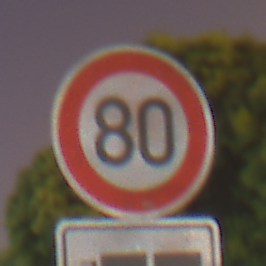
Verkehrszeichen: Geschwindigkeit80
Zusatzzeichen unten: HinweisDurchSinnbild16
Umgebung: Outdoor, Urban
Tageszeit: Night
Wetter: PartlyCloudy
Licht: Natural
Jahreszeit: NotSpecified
Kontrast: HighContrast